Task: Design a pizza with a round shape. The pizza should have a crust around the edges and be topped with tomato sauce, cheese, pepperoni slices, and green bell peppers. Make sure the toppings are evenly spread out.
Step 698:
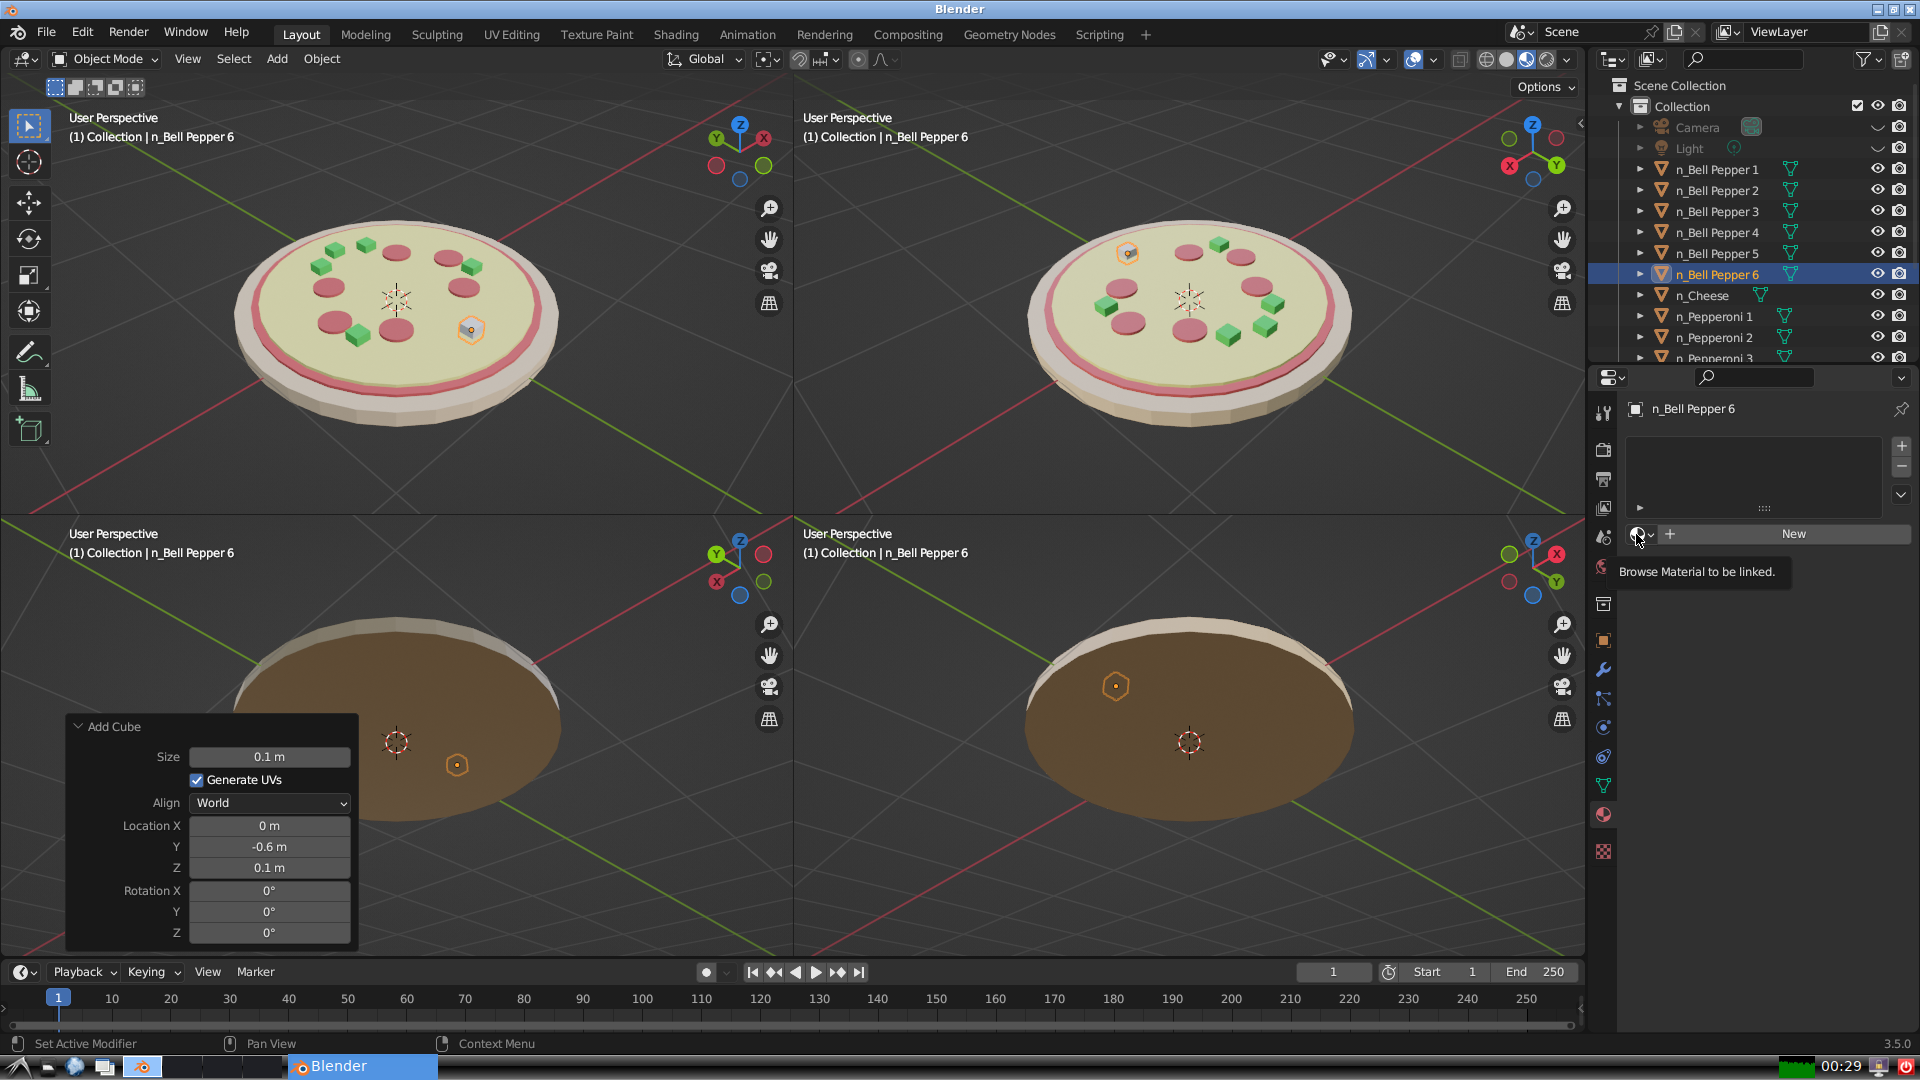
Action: click: no